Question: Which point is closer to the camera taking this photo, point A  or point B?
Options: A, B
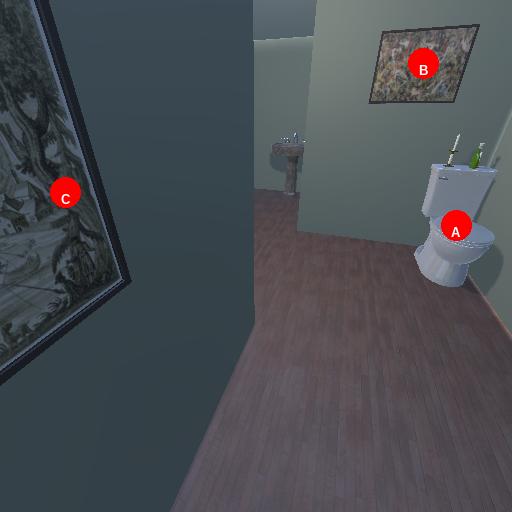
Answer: A